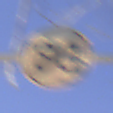
Verkehrszeichen: EndeGeschwindigkeit80
Umgebung: Outdoor, Nature
Tageszeit: Midday
Wetter: Clear
Licht: Natural
Jahreszeit: NotSpecified
Kontrast: HighContrast